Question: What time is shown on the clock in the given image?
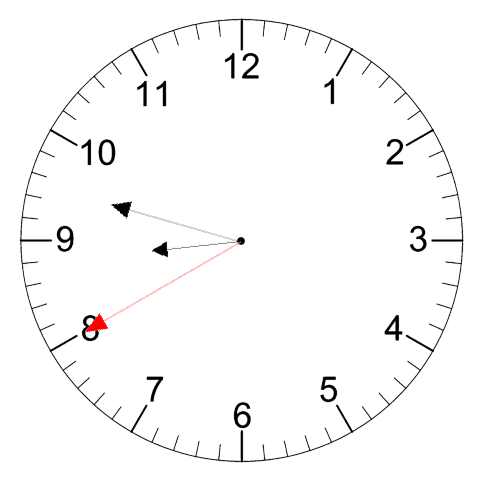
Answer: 08:47:40